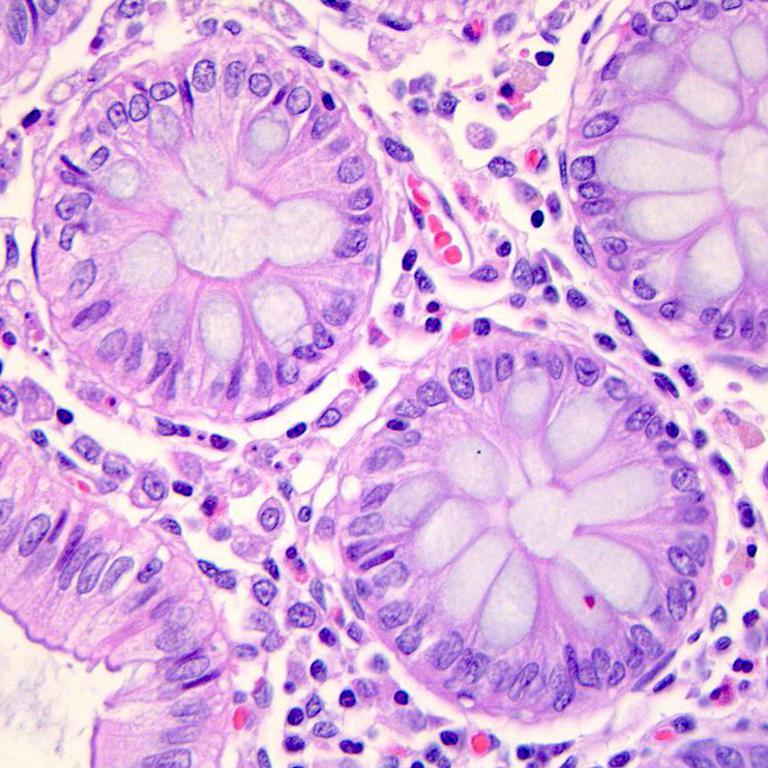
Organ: colon
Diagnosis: benign